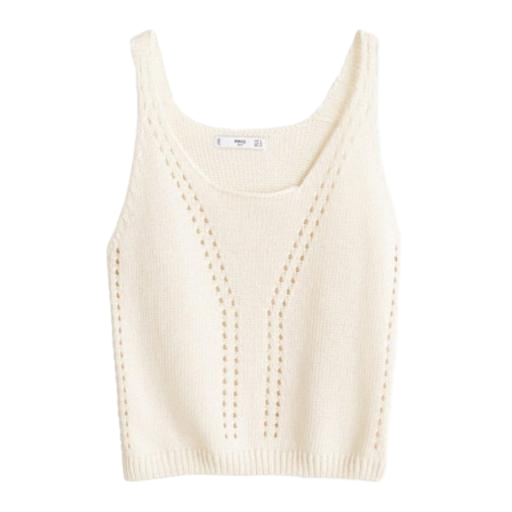
sweater tank, crop vest, beige sullivan sweater vest, white background